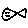
Label: fish